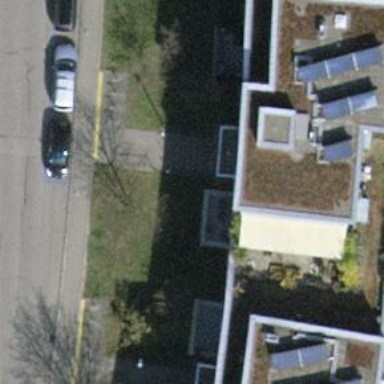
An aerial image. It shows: Building with apartments and flat roof.